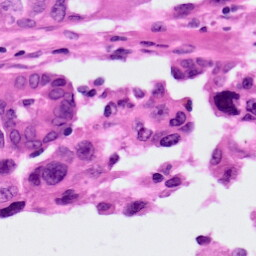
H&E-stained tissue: Lung